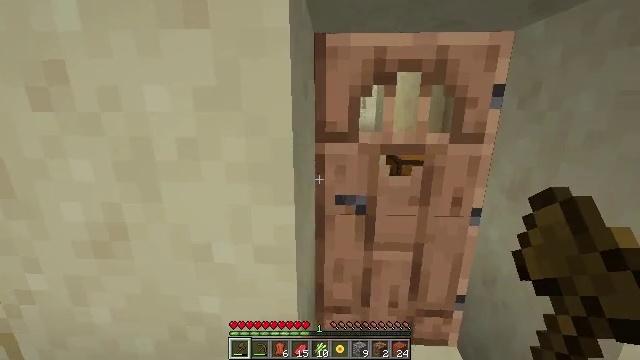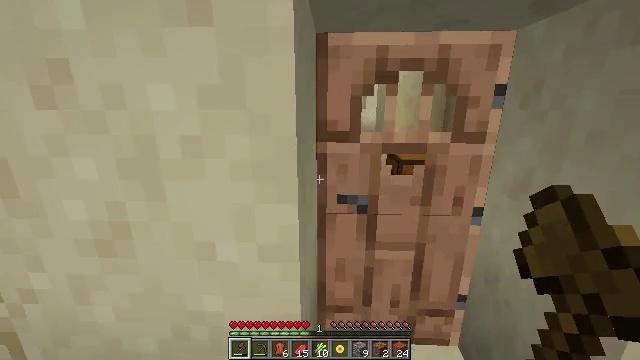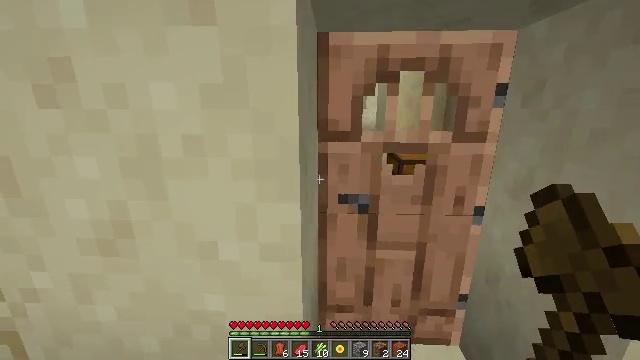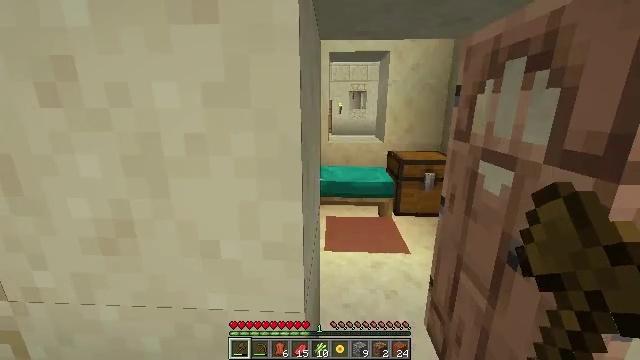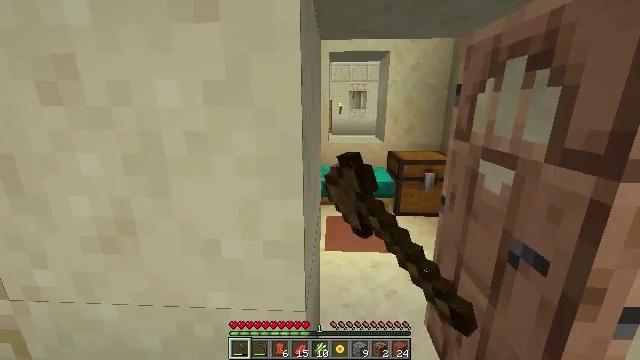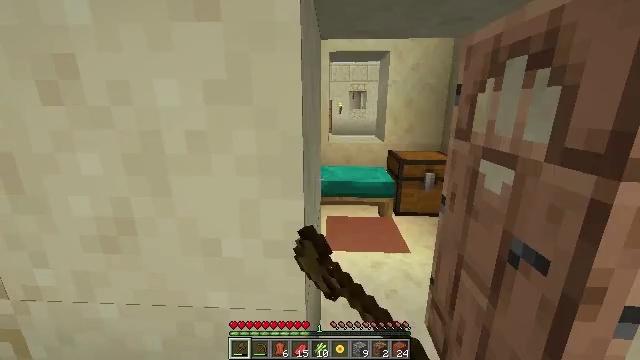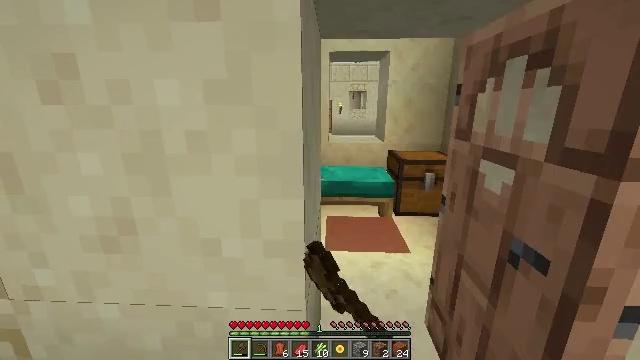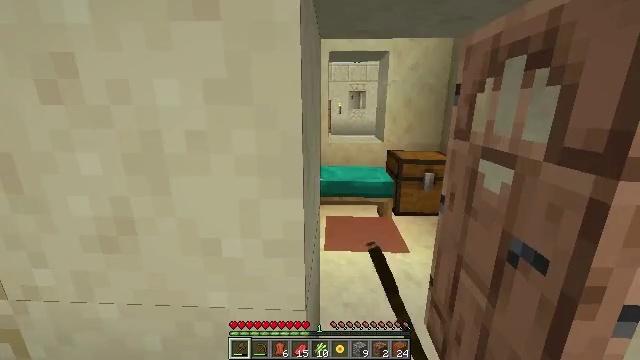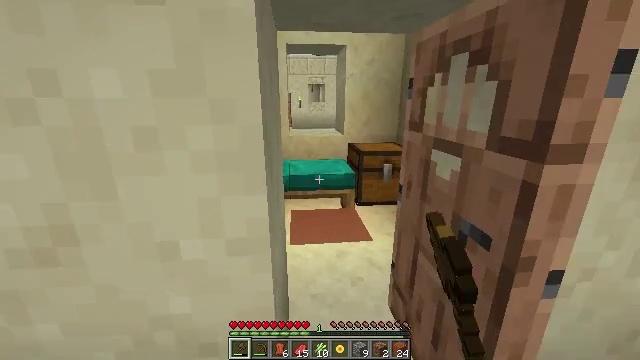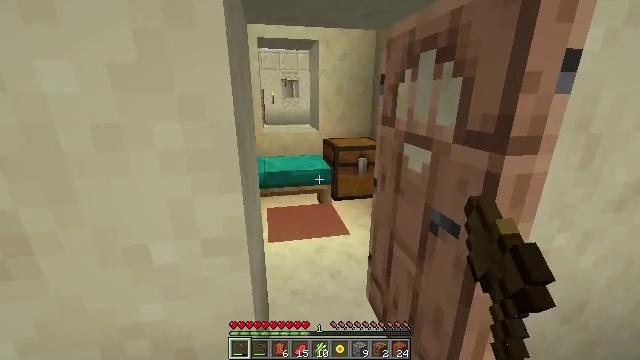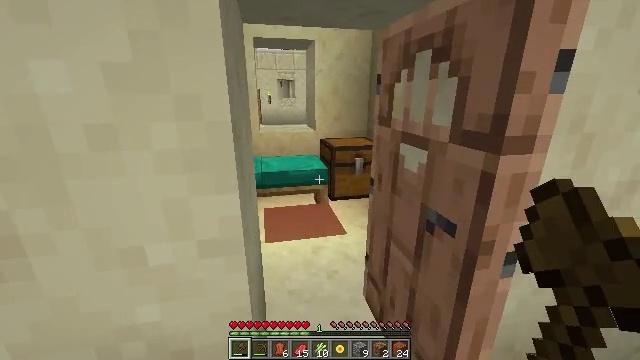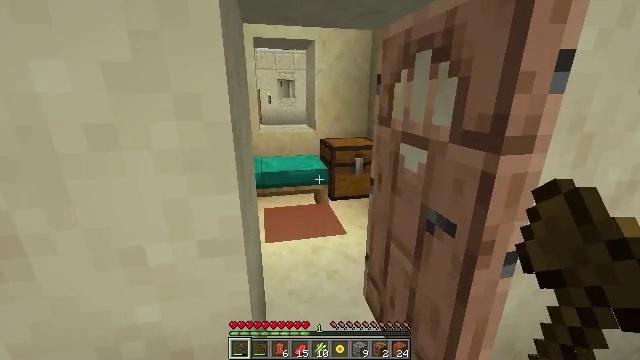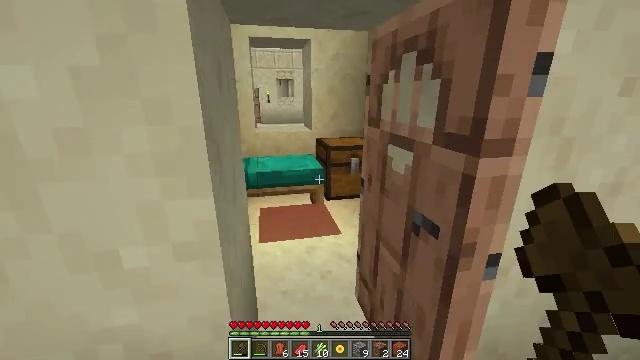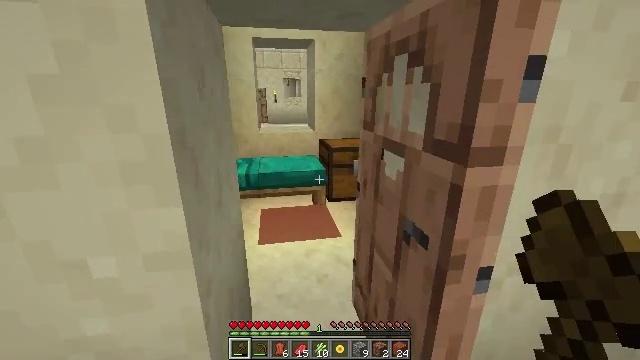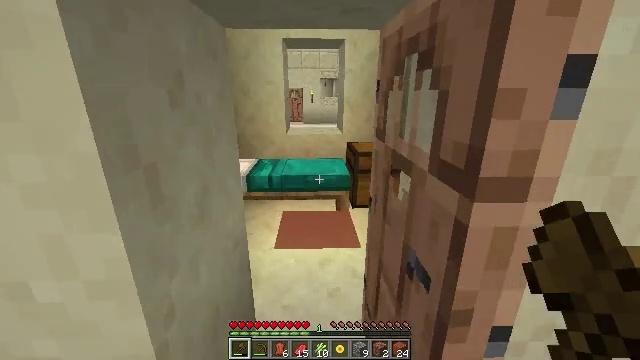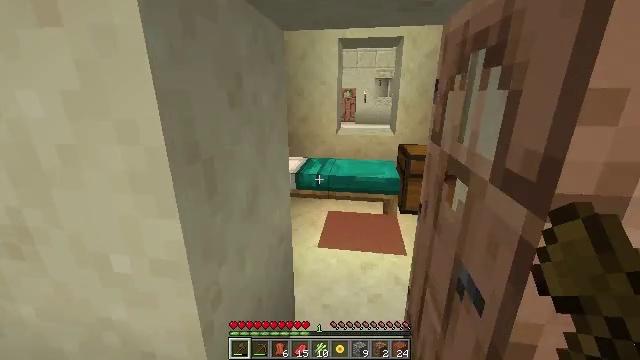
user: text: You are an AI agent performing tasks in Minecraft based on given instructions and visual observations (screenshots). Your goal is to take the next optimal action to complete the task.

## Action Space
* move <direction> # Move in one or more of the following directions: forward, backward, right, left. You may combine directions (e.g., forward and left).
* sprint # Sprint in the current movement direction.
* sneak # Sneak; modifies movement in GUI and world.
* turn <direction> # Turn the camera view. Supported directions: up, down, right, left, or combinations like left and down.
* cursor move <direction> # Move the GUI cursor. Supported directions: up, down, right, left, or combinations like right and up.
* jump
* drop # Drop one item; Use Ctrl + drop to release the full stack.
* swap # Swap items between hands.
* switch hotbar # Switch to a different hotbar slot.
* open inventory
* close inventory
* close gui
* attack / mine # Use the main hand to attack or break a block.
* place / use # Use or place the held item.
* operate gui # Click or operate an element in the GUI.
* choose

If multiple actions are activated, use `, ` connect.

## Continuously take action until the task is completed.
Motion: motion action
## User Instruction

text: Recycle the cyan bed from the house.
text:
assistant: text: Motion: no_op
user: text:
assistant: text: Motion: no_op
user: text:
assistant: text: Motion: use / place
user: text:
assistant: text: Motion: no_op
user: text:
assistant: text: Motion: no_op
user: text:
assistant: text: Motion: no_op
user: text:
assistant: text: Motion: no_op
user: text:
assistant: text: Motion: turn right and down
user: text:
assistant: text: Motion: turn right
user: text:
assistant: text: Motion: no_op
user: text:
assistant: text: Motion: no_op
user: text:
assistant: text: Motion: move right
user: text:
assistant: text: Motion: move forward and move right, turn left
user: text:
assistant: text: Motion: move forward and move right, turn left
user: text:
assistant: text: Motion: move forward, turn left
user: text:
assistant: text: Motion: move forward, turn left
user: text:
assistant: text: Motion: move forward
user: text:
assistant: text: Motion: move forward
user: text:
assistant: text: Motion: move forward
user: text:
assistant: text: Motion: move forward
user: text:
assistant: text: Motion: move forward
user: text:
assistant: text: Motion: move forward, turn right and down
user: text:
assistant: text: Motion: move forward, turn right and down
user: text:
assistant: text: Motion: move forward
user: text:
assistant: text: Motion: move forward
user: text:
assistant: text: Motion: no_op
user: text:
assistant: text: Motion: no_op
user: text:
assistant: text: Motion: use / place
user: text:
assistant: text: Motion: no_op
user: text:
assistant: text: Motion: no_op